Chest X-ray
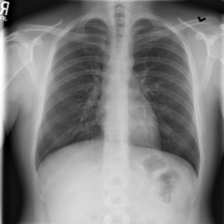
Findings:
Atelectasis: negative
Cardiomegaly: negative
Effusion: negative
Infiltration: positive
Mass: negative
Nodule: negative
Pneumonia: negative
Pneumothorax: negative
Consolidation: negative
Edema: negative
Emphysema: negative
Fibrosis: negative
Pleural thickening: negative
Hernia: negative